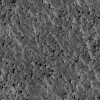
Atmospheric dust classification: not_dusty